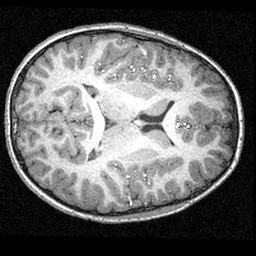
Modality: T1w
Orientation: axial
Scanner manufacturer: siemens
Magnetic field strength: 3 T
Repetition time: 1.57 s
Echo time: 0.00304 s